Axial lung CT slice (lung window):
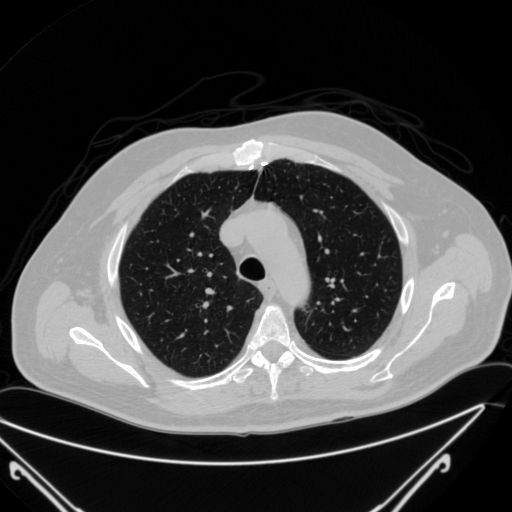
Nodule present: no